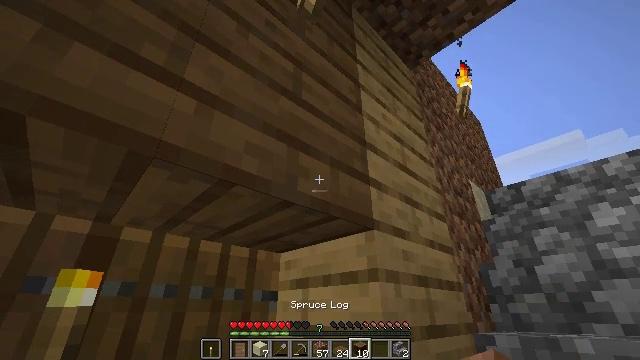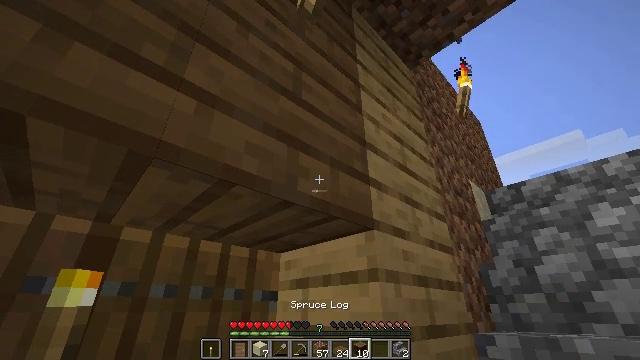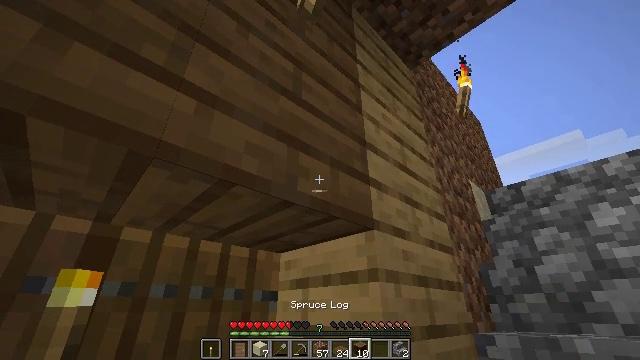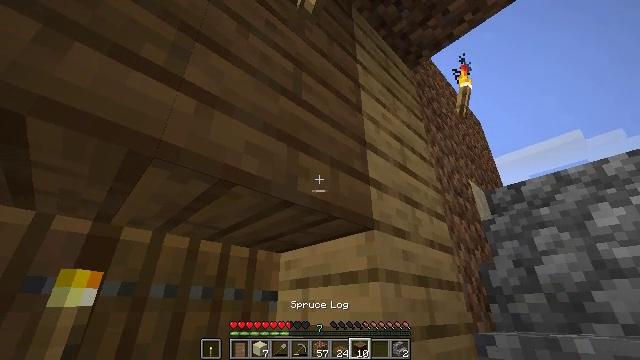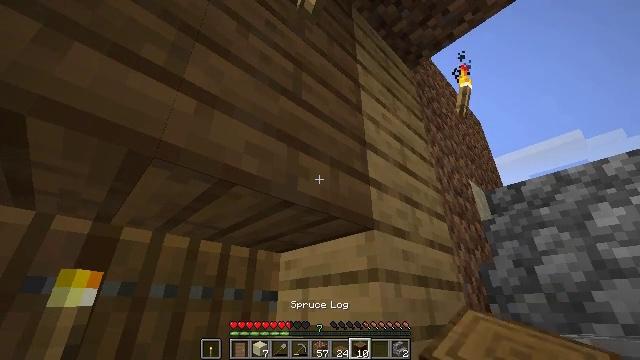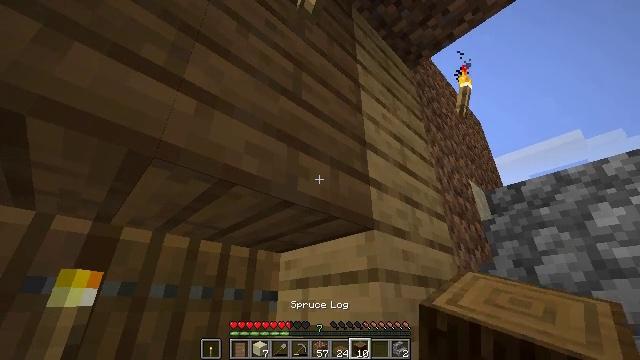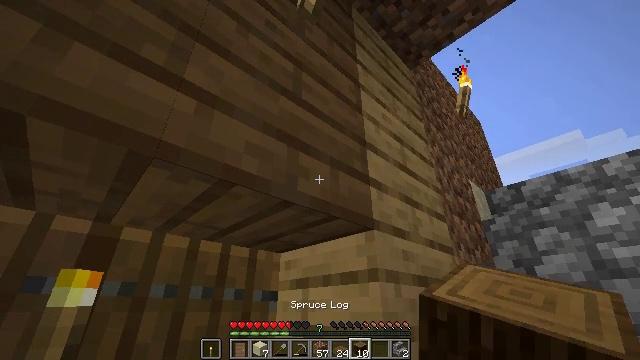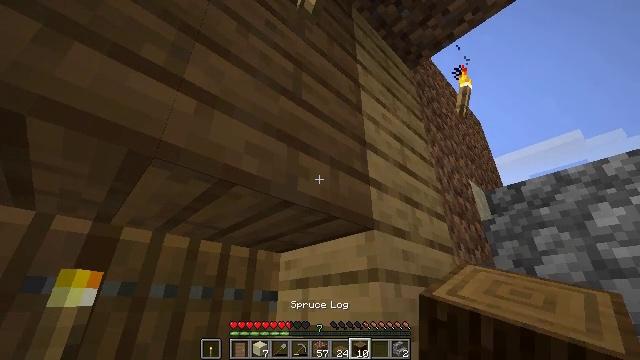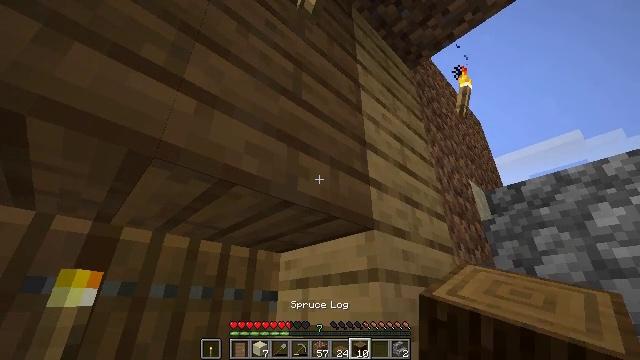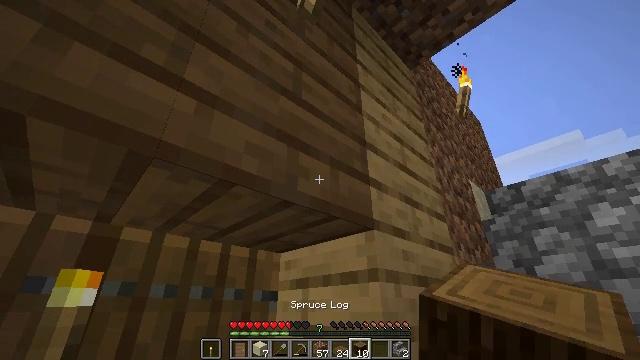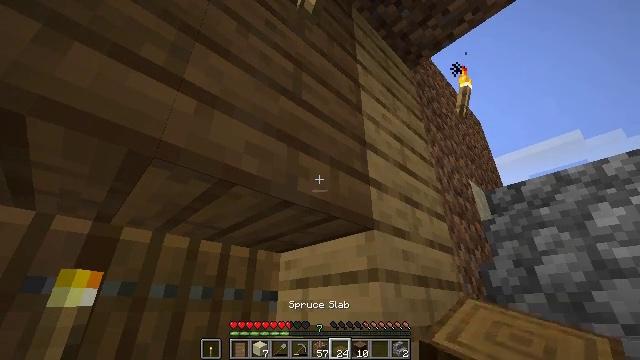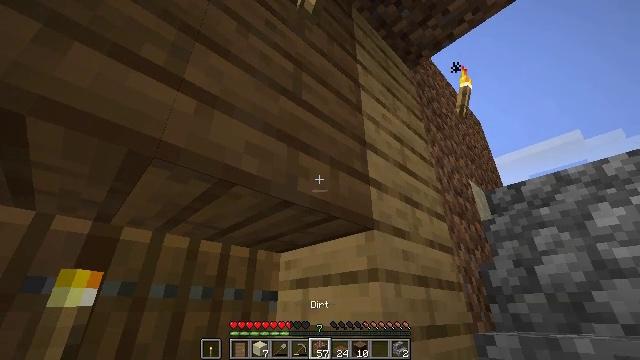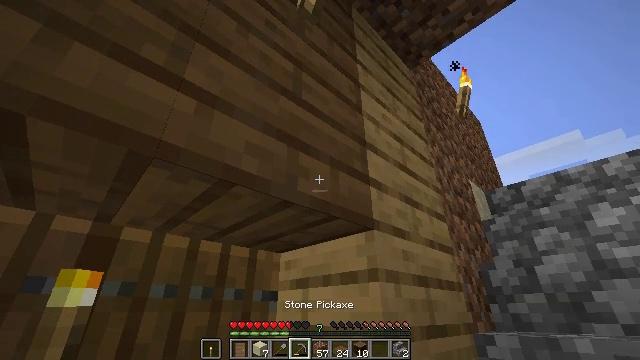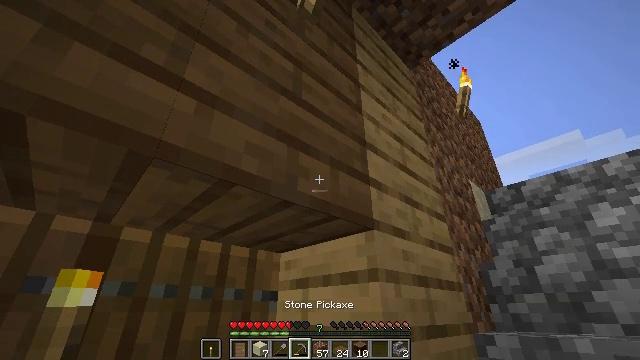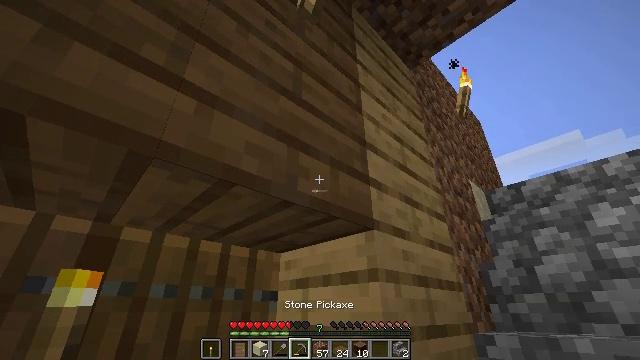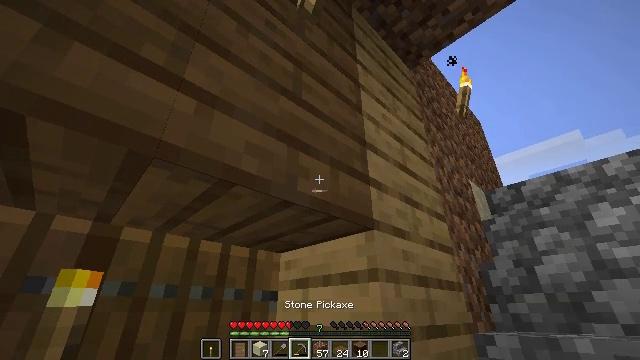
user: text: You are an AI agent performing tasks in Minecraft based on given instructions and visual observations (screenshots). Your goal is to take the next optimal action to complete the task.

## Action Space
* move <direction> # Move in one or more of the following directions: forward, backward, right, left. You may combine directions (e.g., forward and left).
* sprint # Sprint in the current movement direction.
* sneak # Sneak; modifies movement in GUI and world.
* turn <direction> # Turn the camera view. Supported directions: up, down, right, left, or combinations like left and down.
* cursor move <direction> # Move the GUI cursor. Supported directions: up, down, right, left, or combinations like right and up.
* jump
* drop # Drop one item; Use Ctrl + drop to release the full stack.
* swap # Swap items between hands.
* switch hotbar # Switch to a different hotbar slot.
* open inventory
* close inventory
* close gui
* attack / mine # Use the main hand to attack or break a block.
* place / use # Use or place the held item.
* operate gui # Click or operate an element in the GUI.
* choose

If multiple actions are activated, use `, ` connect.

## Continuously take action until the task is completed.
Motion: motion action
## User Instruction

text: Break spruce planks from a structure.
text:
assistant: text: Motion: no_op
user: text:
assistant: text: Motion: no_op
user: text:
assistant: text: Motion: no_op
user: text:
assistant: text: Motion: no_op
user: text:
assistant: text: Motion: no_op
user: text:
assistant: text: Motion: no_op
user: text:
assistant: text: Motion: no_op
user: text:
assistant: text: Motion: no_op
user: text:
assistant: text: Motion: no_op
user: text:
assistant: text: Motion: no_op
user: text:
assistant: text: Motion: no_op
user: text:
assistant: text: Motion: no_op
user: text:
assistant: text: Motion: no_op
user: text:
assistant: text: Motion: no_op
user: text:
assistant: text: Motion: no_op
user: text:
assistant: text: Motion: no_op
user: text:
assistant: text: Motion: no_op
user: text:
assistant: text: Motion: no_op
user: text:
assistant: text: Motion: no_op
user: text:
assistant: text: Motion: no_op
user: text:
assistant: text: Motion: no_op
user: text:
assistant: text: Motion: turn left
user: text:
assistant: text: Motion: no_op
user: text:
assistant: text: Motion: turn left and up
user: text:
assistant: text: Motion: no_op
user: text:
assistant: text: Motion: no_op
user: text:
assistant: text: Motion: attack / mine
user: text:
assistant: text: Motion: attack / mine
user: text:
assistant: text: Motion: attack / mine
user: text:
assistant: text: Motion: attack / mine